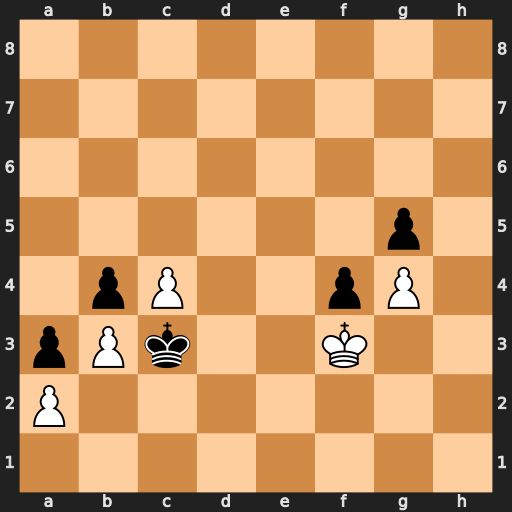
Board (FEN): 8/8/8/6p1/1pP2pP1/pPk2K2/P7/8
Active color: w
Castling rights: -
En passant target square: -
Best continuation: c5 Kb2 c6 Kxa2 c7 Kb2 c8=Q a2 Qh8+